Interaction volume radius: 5 \u00c5
Interaction volume height: 25 \u00c5
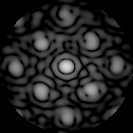
Disorder parameter: 0.3121